Question: this is my table:

I want to fetch records of Those Vendor which contain ServiceDescription "Plaster" or Skills "Plaster" or
is in Category "Plaster" and also want to calculate averagerating of those Vendor.
note:If there is no review Of any vendor then also that records should come.
this is my query:
'''
select * from UserDetails u
,VendorInCategory v
,CategoryMaster c
,Review rv
where v.CategoryId=c.Id
and u.Id=r.UserId
and u.Id=rv.VendorId
and v.VendorId=u.Id
and ((u.ServiceDescription like '%Plaster%' )
or (u.Skills like '%Plaster%')
or (c.Name like '%Plaster%'))
'''
here problem in above query is i am not getting that vendor whose review is not there.
but i also want that vendor which does not contain review but matches my criteria.
'''
id Servicedescription Skills
1 Plaster plaster
2 construction construvtion
3 plaster plaster
4 null null(not vendor)
5 null null(not vendor)
'''
'''
id CustomerId Vendorid rating
1 4 1 3
2 5 1 3
'''
'''
VendorId ServiceDescription Skills averagerating
1 plaster plaster 3
3 plaster plaster 0
'''
Note:final output should in descending order of average rating
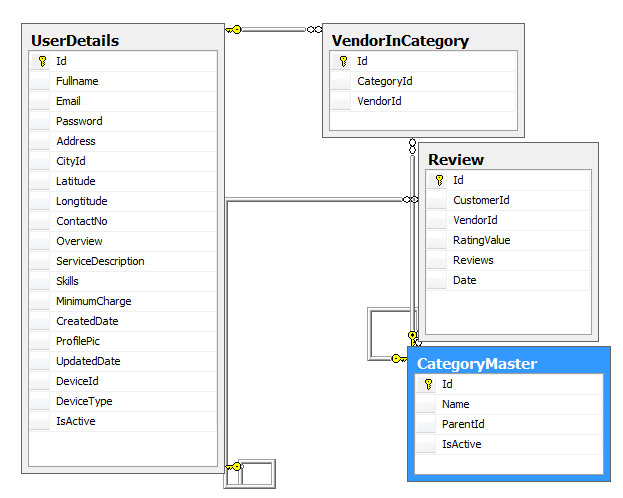
Answer: Here, try this:
# SAMPLE DATA
'''
create table UserDetails(
Id int,
ServiceDescription varchar(20),
Skills varchar(20)
)
create table Review(
Id int,
CustomerId int,
VendorId int,
Rating int
)
insert into UserDetails values(1, 'Plaster', 'plaster'),(2, 'construction', 'construction'),(3, 'plaster', 'plaster');
insert into Review values(1, 4, 1, 3),(2, 5, 1, 3);
'''
# SOLUTION
'''
select
u.Id as VendorId,
u.ServiceDescription,
u.Skills,
isnull(sum(r.rating)/count(r.rating), 0) as AverageRating
from UserDetails u
left join Review r
on r.VendorId = u.id
where
u.ServiceDescription like '%plaster%'
or u.Skills like '%plaster%'
group by
u.Id,
u.ServiceDescription,
u.Skills
order by AverageRating desc
'''